Question: At some point during my adventures with Linux, I decided that it would be a good idea to put everything in my home directory into source control. I'm not asking whether that was a good idea or not -- I'm asking how to undo it.
The reason for removing the repository is that I recently installed Oh My Zsh, and I really like it. The rub is that my home directory has a big 'git:(master)' stuck behind it, and I'm just not a huge fan of that.

So what I would like to do is remove the git repository itself, so that the 'git:(master)' is no longer displayed, deleting all of my files.
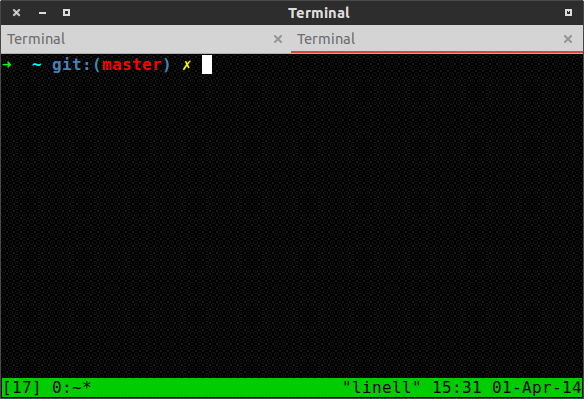
Answer: Just remove (or rename) the '.git' subdirectory. That subdirectory is the whole of the repository. This will not delete your files, but it delete their history.
Additionally, there might be files like '.gitignore' and '.gitattributes' that are not necessary anymore.
Make sure that all your files are present in the working tree before removing/renaming '.git'.